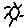
Label: sun